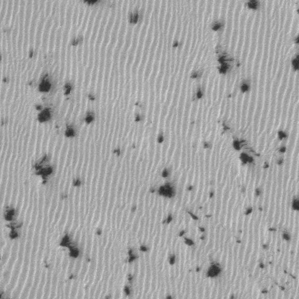
Label: frost